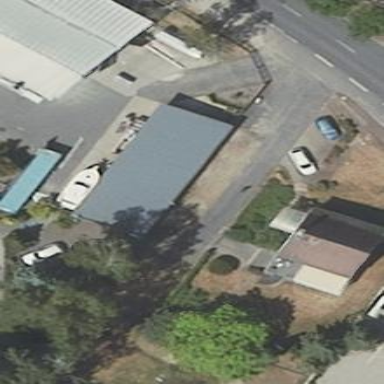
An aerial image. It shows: Flat roof building with grey roof.